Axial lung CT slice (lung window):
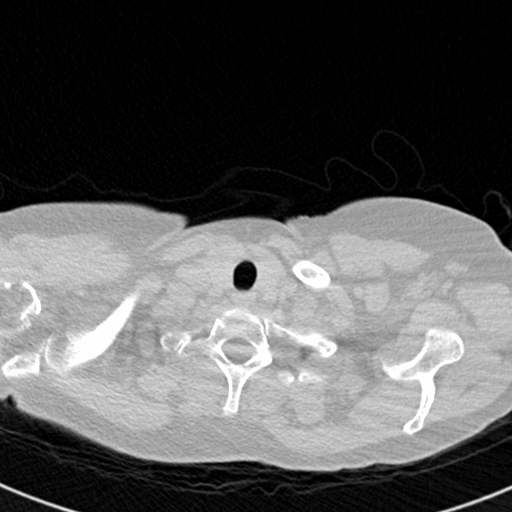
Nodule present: no